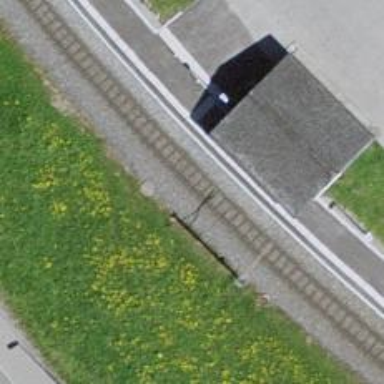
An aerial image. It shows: Public transport stop position along the railway.